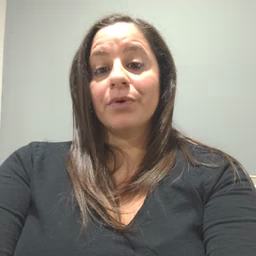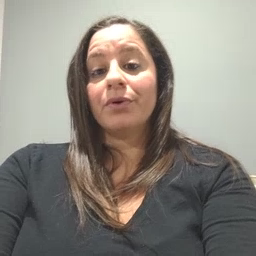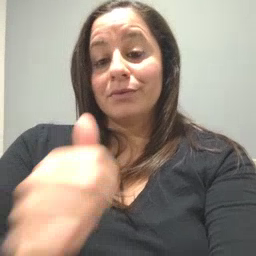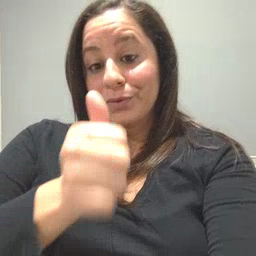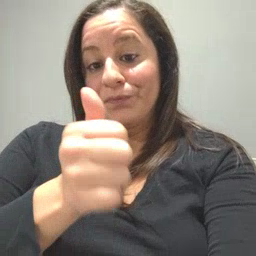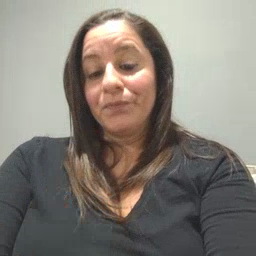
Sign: yourself